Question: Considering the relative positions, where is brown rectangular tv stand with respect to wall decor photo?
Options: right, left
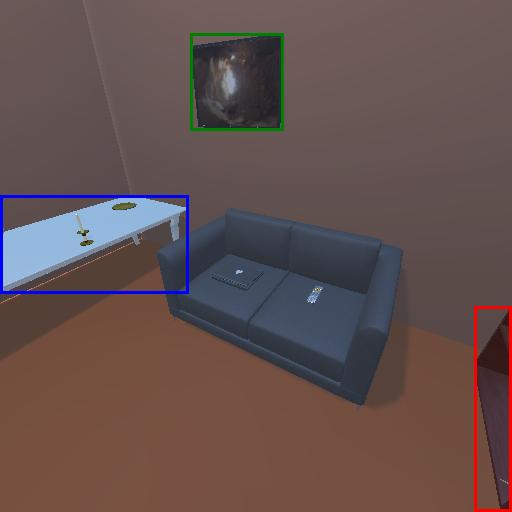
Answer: right